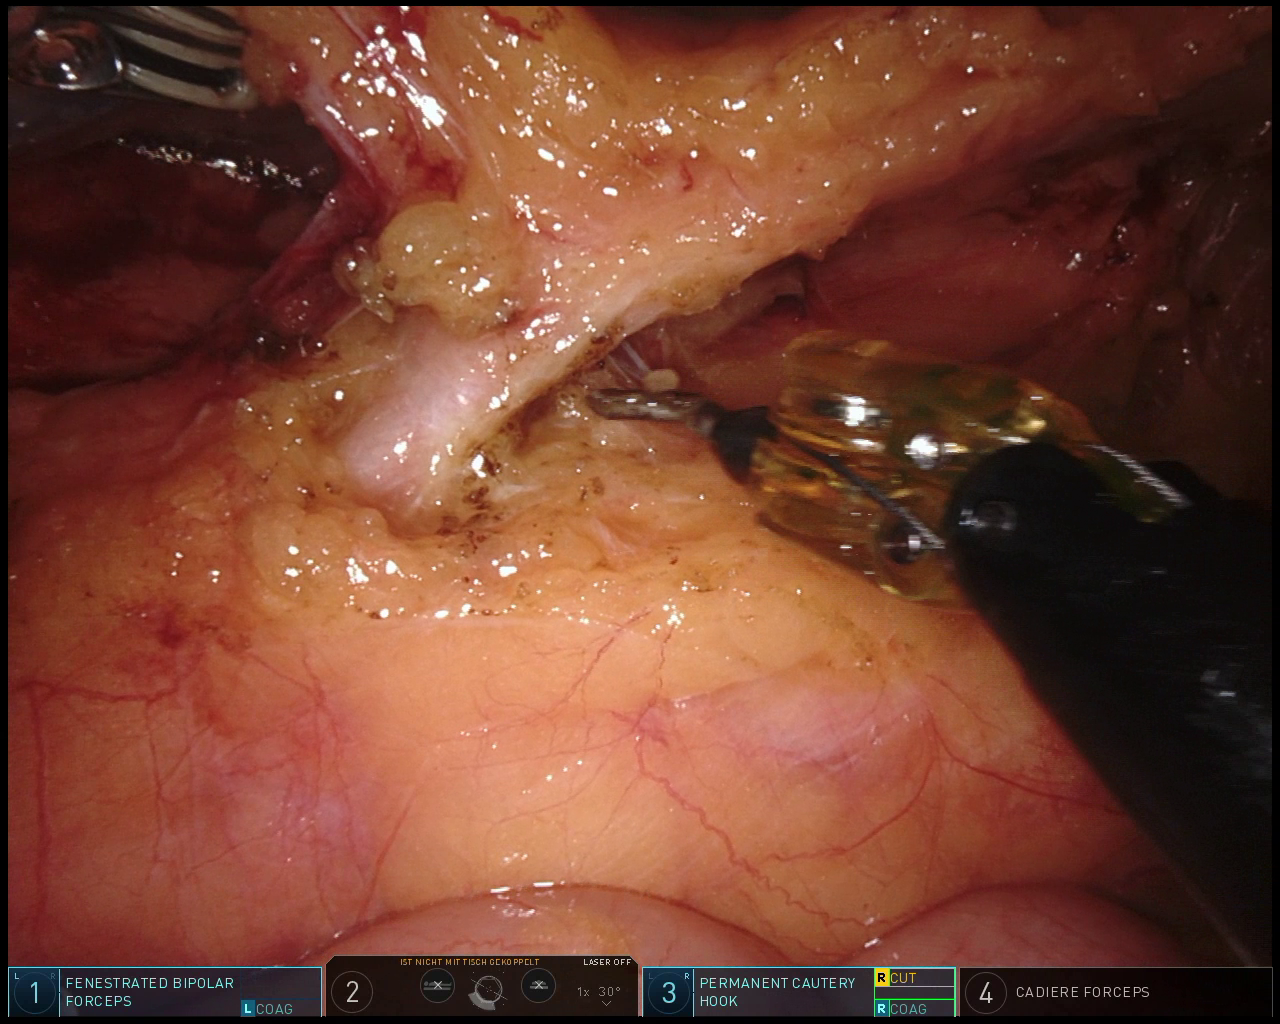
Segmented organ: inferior_mesenteric_artery
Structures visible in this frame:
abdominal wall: no
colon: no
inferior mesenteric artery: yes
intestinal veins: no
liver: no
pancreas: no
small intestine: yes
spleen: no
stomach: no
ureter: no
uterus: no
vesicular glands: no